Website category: auto
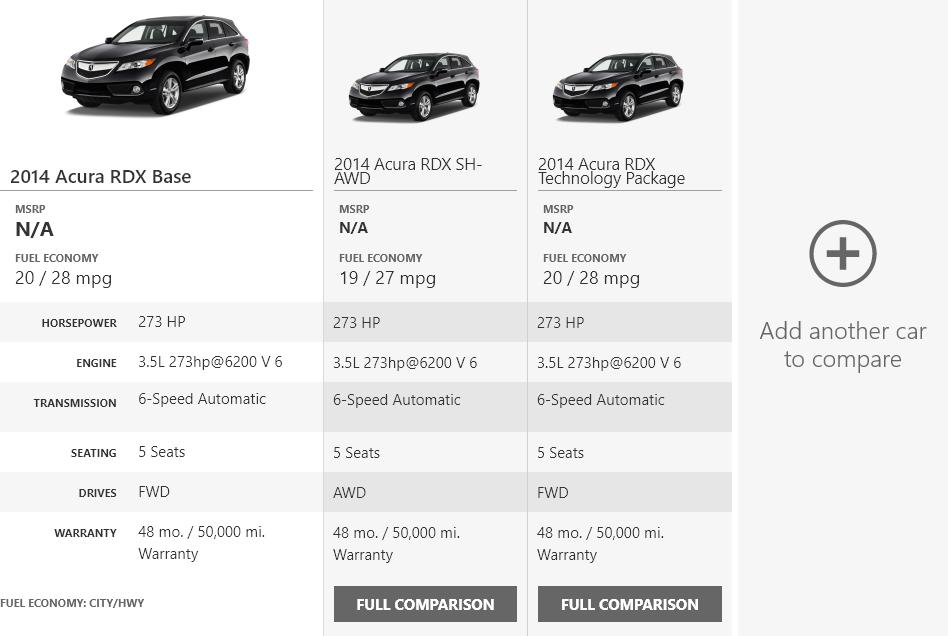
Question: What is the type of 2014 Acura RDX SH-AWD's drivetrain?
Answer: AWD

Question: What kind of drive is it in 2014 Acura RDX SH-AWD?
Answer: AWD

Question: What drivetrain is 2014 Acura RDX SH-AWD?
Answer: AWD

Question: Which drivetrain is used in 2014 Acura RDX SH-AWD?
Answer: AWD

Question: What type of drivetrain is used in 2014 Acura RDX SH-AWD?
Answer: AWD

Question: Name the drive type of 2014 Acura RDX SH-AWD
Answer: AWD

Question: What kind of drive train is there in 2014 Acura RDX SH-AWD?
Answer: AWD

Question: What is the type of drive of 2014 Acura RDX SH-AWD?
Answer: AWD

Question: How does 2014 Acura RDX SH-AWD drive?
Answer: AWD

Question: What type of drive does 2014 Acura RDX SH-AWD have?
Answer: AWD

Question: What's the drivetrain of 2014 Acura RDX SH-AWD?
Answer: AWD

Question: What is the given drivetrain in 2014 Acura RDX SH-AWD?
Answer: AWD

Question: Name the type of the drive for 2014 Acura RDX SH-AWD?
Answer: AWD

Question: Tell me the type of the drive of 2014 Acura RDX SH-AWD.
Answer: AWD

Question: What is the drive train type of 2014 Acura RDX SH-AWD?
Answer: AWD

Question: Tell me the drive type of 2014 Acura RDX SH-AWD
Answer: AWD

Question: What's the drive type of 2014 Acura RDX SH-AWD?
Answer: AWD

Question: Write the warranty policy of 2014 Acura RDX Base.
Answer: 48 mo. / 50,000 mi. Warranty

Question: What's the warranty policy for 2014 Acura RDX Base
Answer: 48 mo. / 50,000 mi. Warranty

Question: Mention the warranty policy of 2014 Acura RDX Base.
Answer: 48 mo. / 50,000 mi. Warranty

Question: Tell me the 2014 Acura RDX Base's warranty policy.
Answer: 48 mo. / 50,000 mi. Warranty